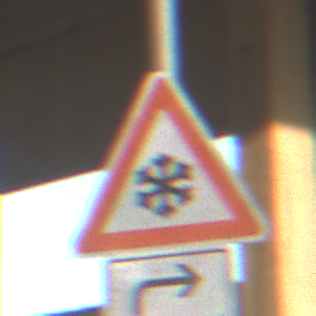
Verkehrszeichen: SchneeOderEisglaette
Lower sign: RichtungsangabeDurchPfeile5
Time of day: SunriseSunset
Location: Roofed (Suburban)
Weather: Clear
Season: NotSpecified
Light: Natural